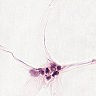
Metastatic tissue present: no